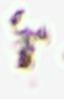
Label: Detritus